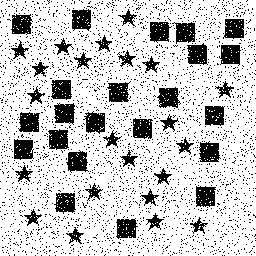
Squares: 22
Triangles: 0
Stars: 22
Total shapes: 44